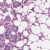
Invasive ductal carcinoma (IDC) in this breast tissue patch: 1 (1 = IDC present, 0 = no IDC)